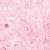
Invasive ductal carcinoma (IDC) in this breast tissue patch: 0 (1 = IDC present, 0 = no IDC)